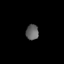
Tissue: lung
Cell type: Endothelial cells
Senescence score: 0.5559
Nuclear area (px): 191
Mean DAPI intensity: 99.702